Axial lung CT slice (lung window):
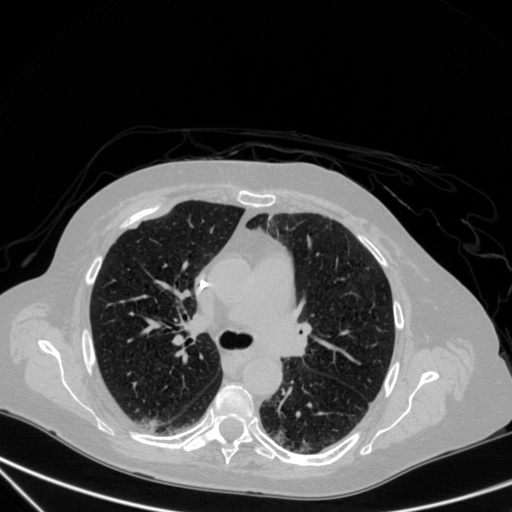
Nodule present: yes
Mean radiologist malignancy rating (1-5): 4